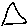
Label: triangle